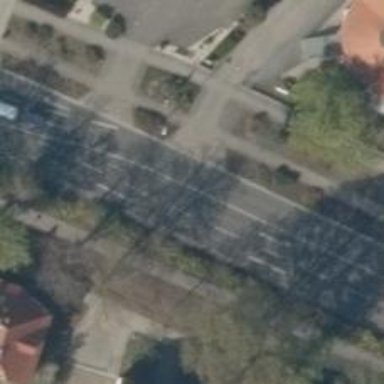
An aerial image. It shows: Secondary road with asphalt surface. It has sidewalks on both sides and cycle track.